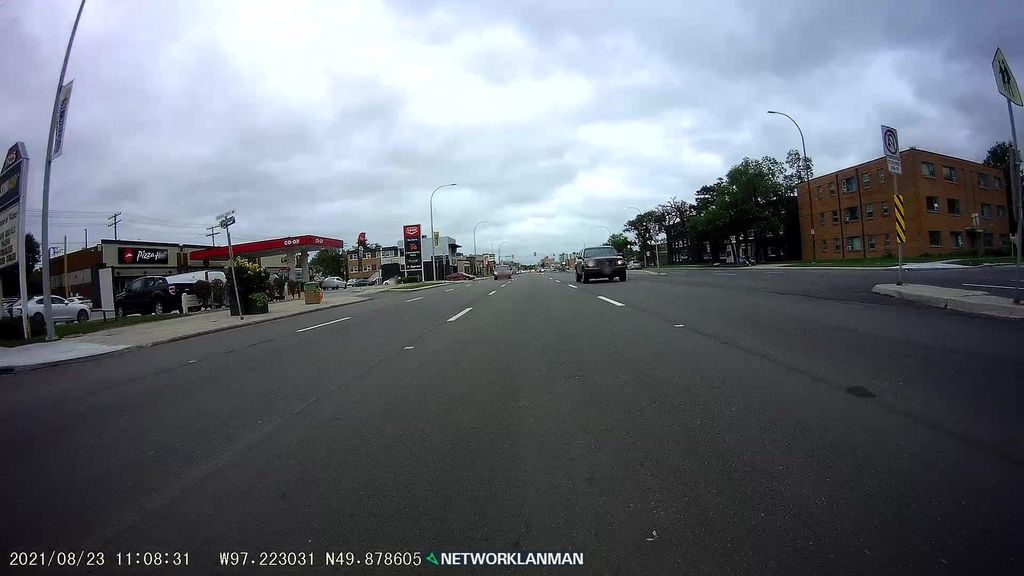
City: winnipeg